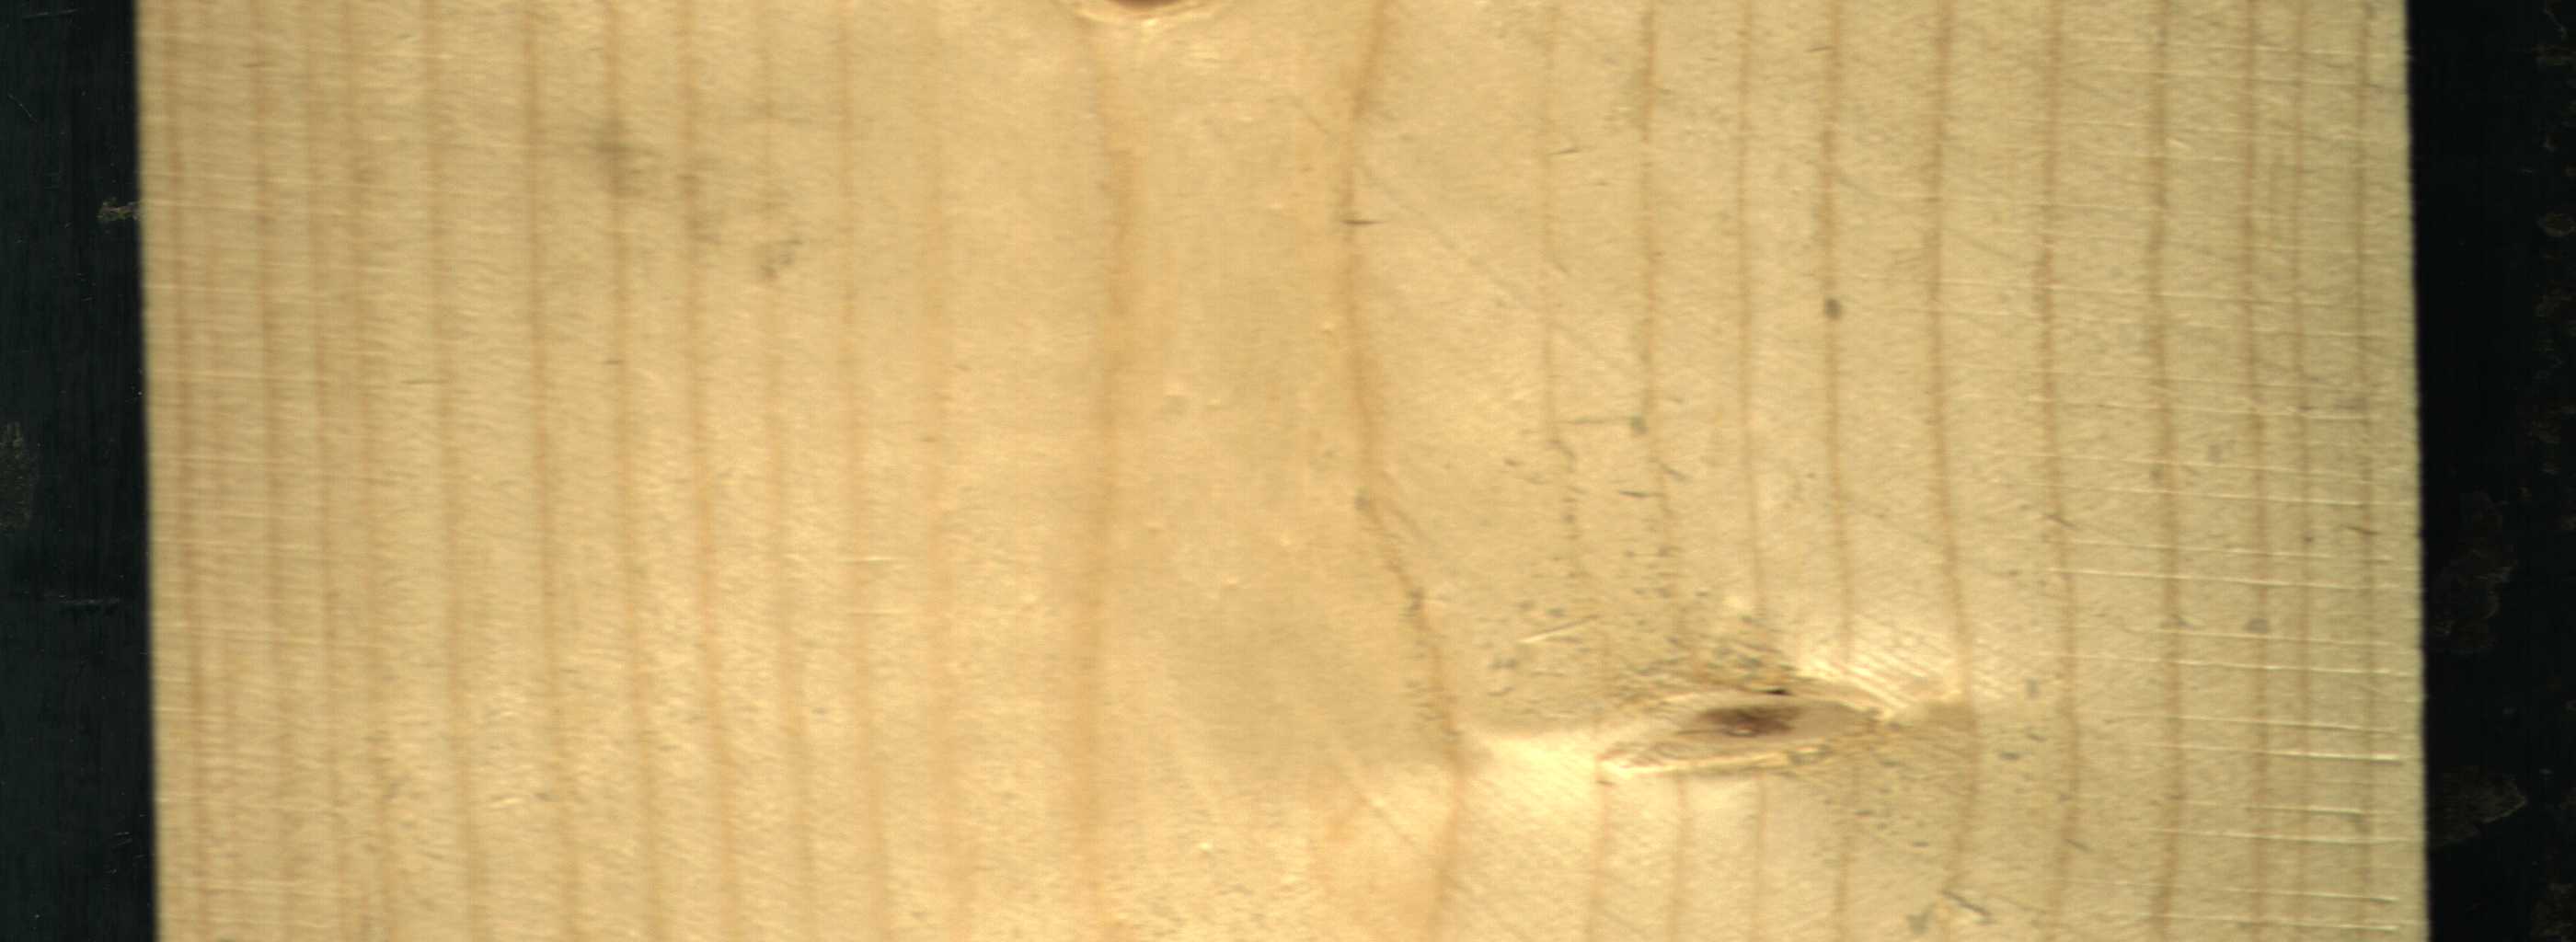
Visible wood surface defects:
Live_Knot